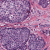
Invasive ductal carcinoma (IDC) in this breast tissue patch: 0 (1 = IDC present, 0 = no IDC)